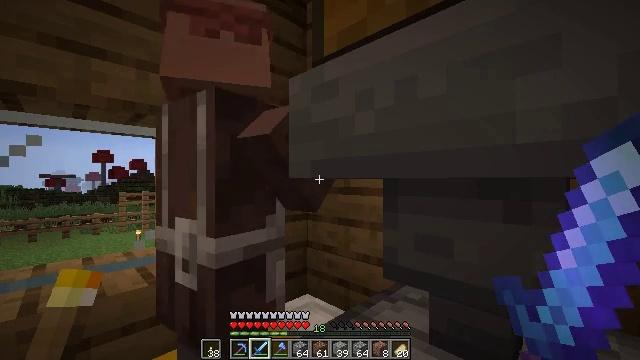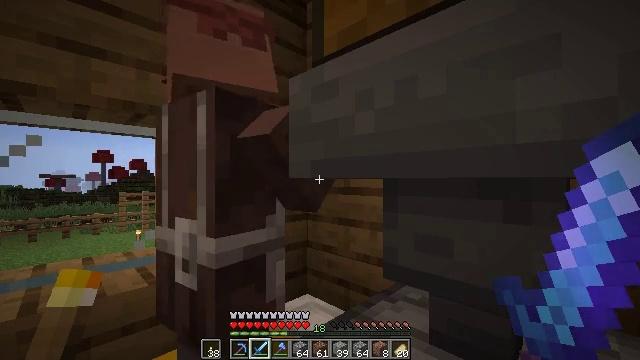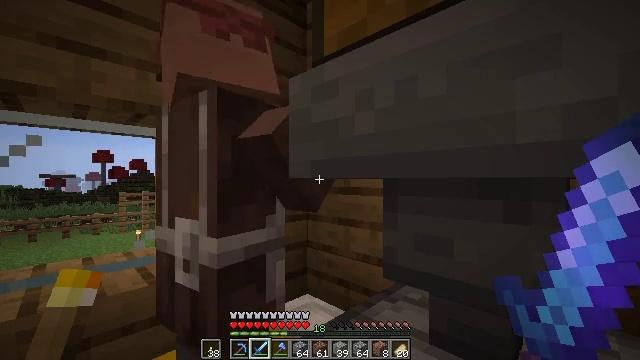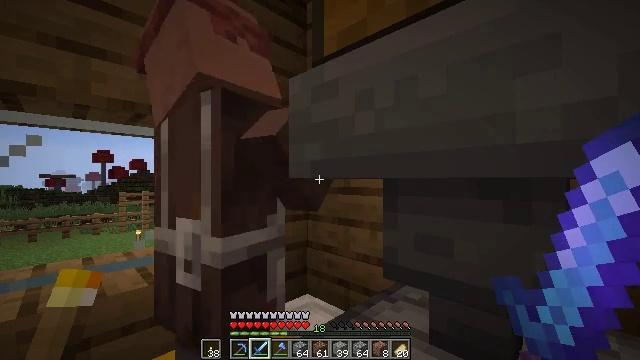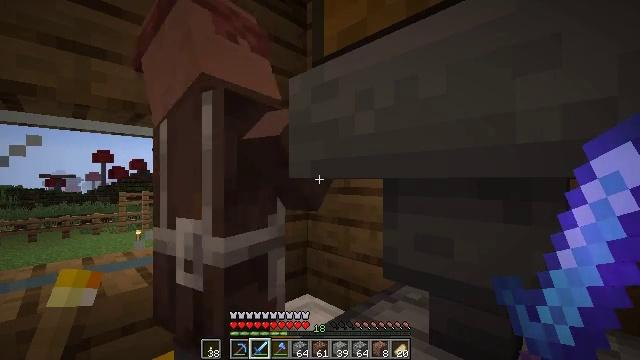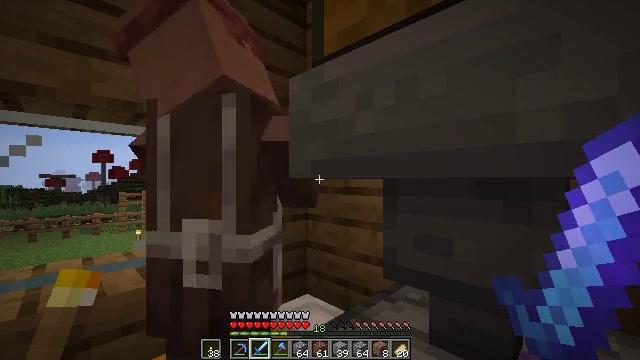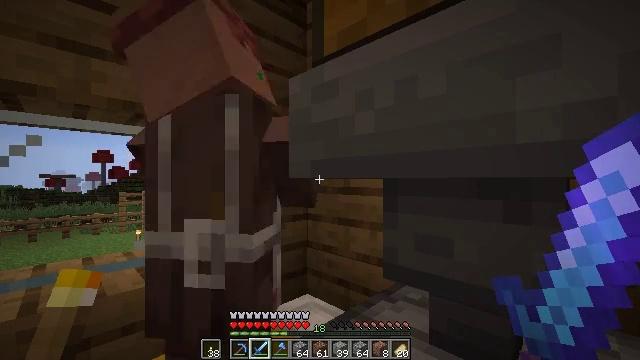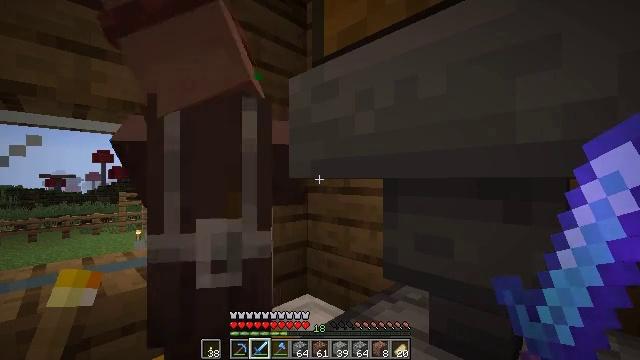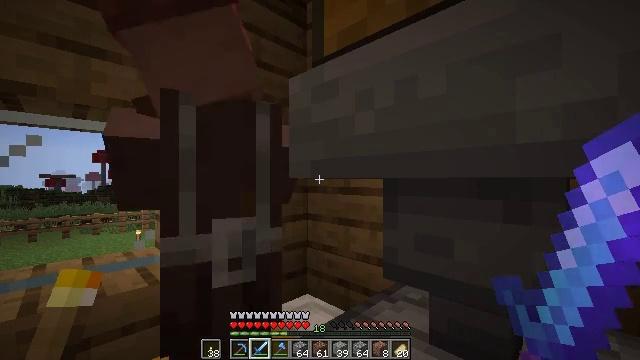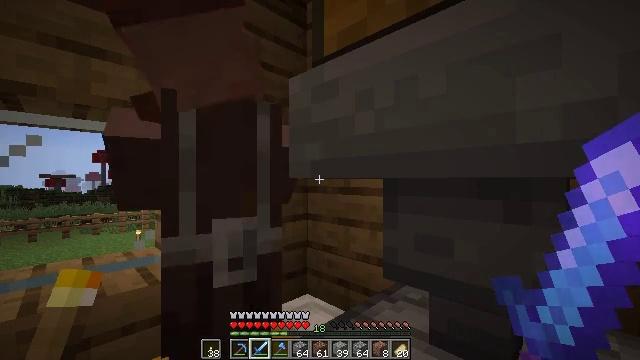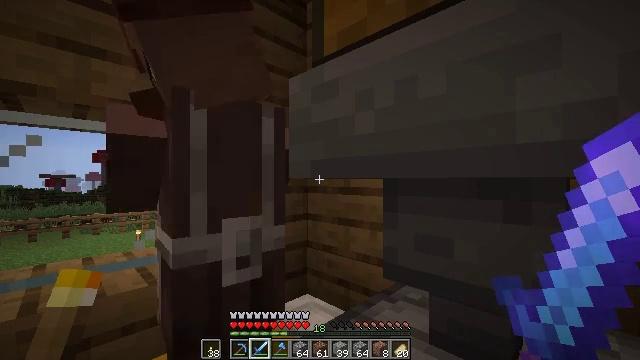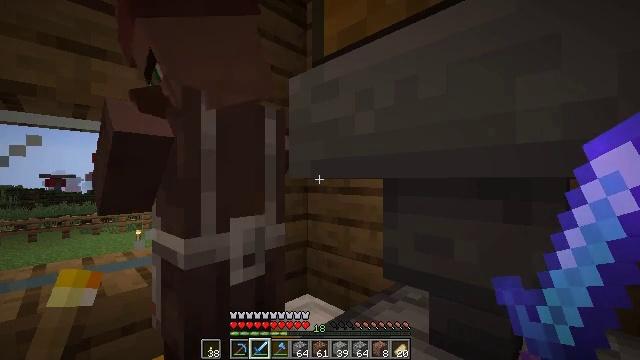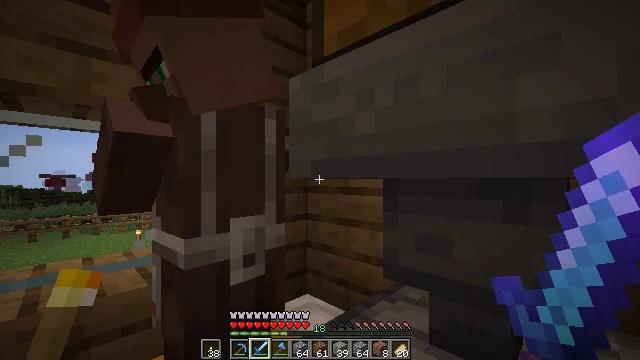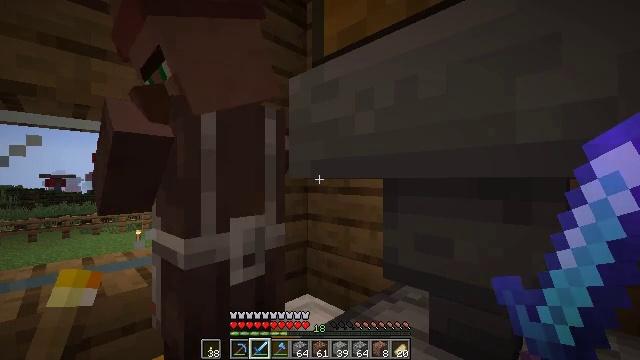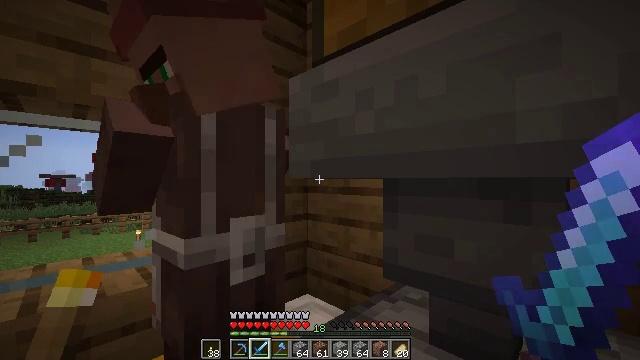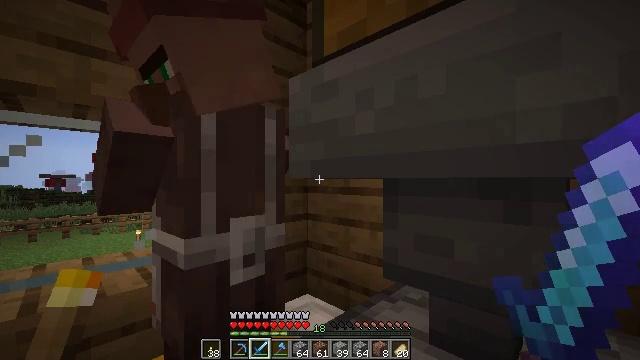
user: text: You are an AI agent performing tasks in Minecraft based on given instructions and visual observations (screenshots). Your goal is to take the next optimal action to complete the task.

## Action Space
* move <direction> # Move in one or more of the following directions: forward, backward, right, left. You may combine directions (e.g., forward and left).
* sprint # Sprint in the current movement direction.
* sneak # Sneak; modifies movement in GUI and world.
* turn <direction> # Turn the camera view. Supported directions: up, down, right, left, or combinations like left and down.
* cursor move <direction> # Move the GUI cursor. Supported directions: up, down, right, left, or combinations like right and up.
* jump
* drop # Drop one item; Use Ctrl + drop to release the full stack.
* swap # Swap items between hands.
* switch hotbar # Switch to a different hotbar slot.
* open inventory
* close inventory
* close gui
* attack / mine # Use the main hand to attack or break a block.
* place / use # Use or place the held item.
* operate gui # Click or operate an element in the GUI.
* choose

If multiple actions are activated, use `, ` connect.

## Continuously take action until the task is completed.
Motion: motion action
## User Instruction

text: Smelt a cactus to craft green dye.
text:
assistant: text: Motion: no_op
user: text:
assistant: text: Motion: no_op
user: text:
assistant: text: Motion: no_op
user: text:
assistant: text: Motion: no_op
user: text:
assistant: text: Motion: no_op
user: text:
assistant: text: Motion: no_op
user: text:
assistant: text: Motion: no_op
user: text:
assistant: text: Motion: no_op
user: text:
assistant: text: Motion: no_op
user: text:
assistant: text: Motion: no_op
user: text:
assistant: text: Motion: no_op
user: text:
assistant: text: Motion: no_op
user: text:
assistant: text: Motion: no_op
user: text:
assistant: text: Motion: no_op
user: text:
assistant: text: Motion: no_op
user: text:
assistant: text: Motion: no_op
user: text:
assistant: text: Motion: no_op
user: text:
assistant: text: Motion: no_op
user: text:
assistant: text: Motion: no_op
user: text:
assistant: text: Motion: no_op
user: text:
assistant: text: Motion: no_op
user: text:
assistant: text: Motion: no_op
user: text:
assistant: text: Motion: no_op
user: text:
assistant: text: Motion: no_op
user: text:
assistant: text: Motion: no_op
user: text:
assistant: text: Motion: no_op
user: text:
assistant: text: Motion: no_op
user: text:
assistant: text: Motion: no_op
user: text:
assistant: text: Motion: no_op
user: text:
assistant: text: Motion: no_op